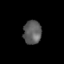
Tissue: lung
Cell type: Epithelial cells
Senescence score: 0.2182
Nuclear area (px): 414
Mean DAPI intensity: 94.971